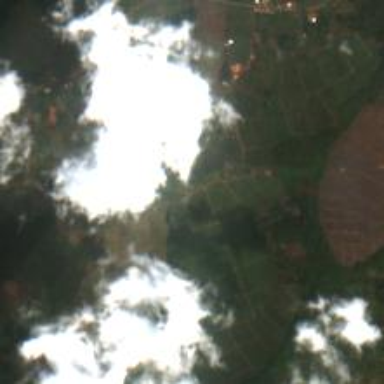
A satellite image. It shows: Orchard with pineapple plants.